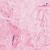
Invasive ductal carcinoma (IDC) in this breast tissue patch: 0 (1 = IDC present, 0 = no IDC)